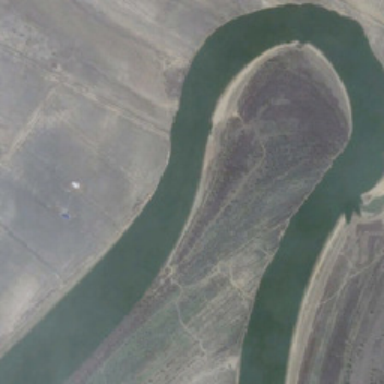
A u-shaped dark green river with yellow and green surfaces .